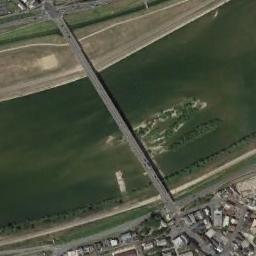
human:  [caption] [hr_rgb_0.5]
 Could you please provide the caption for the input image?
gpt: A bridge is built on a dark green river and the river has a channel bar .

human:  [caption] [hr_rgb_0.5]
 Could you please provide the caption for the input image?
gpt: Most of the area the bridge crosses is bare land .

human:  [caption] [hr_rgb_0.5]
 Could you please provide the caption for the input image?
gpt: There is a bridge over the green river with many buildings beside .

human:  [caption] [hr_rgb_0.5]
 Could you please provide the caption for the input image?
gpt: A bridge connects the land on both sides of the turquoise river  There is a sandbank in the middle of the river  There are many buildings and roads on the land .

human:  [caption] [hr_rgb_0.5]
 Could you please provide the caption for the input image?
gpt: There are many buildings beside the bridge .